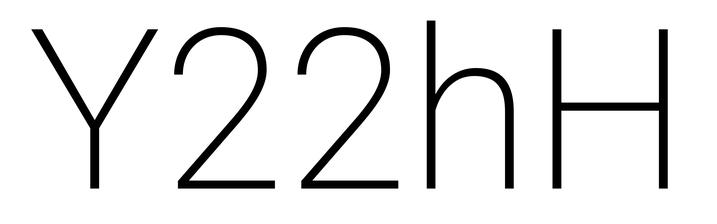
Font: Roboto_ExtraLight